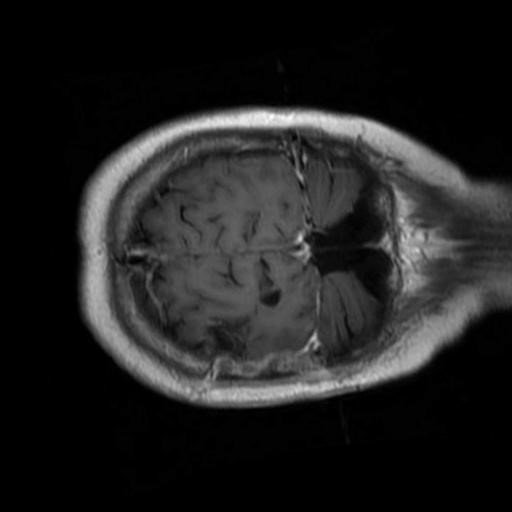
Label: brain_glioma